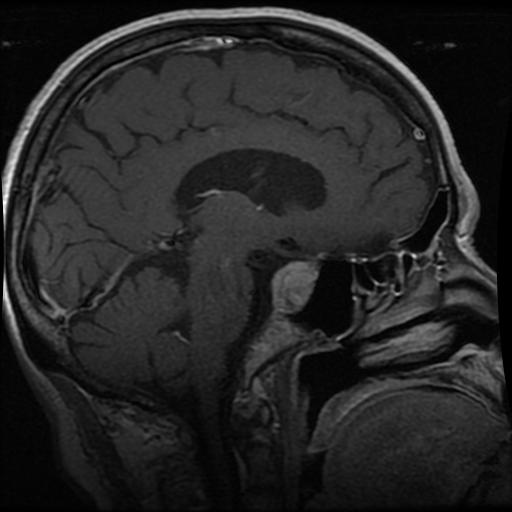
Label: pituitary